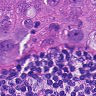
Metastatic tissue present: yes